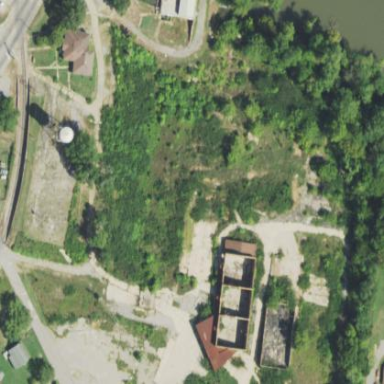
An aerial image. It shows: Abandoned area.